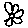
Label: flower